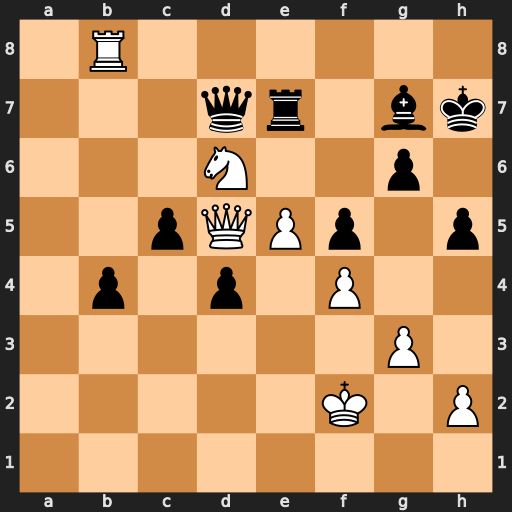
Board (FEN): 1R6/3qr1bk/3N2p1/2pQPp1p/1p1p1P2/6P1/5K1P/8
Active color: w
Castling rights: -
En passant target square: -
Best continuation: Qg8+ Kh6 Rd8 Qe6 Qxe6 Rxe6 Nf7+